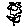
Label: flower